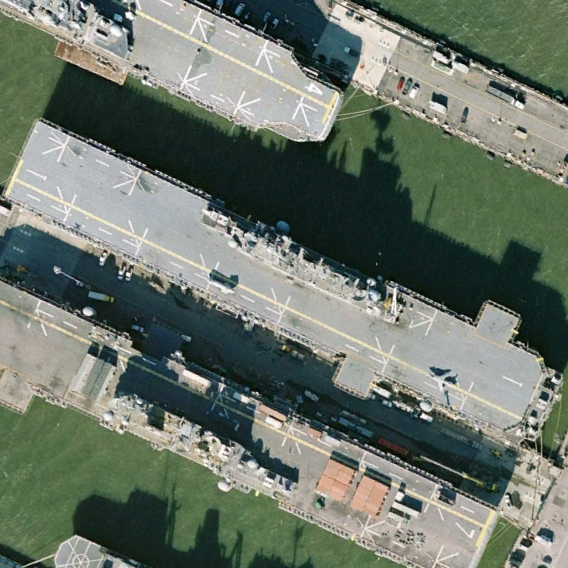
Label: assault